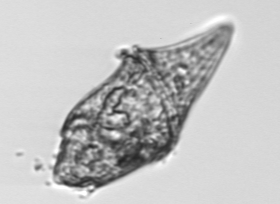
Label: Gyrodinium